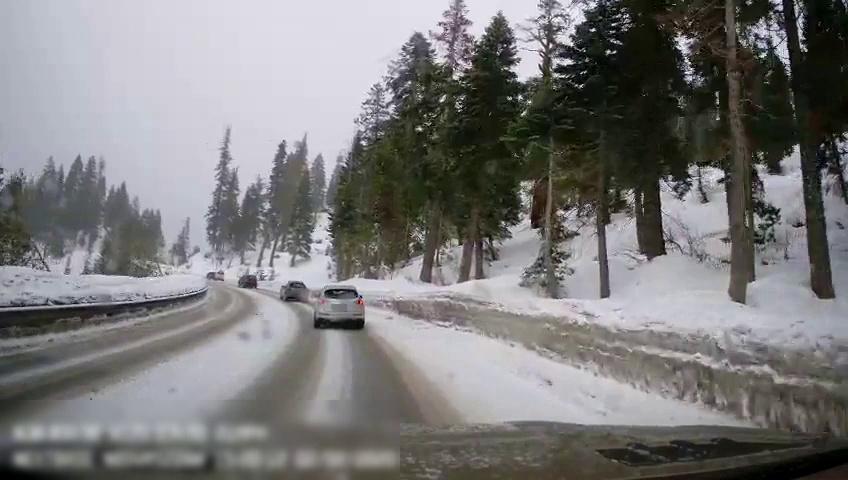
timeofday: Day
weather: Snowy
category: Drivable Space
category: Vehicles | SUV
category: Vehicles | Car
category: Vehicles | Car
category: Vehicles | SUV
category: Vehicles | SUV